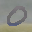
Label: 0